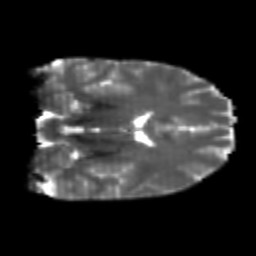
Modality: T2w
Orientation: coronal
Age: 21
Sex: female
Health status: healthy
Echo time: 0.074 s